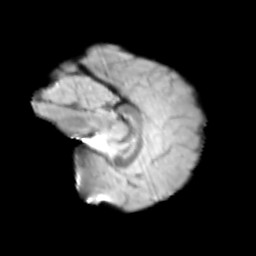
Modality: T2w
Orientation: sagittal
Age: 9
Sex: male
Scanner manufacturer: siemens
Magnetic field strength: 3 T
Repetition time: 3.8 s
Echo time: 0.07 s